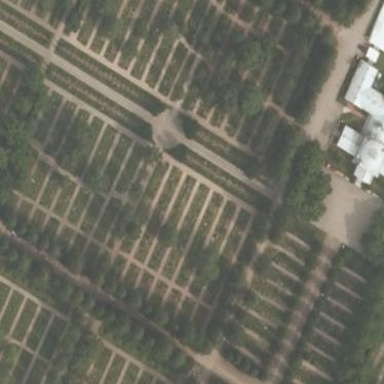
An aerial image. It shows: Sector within cemetery.